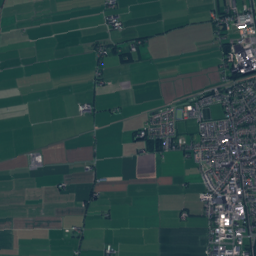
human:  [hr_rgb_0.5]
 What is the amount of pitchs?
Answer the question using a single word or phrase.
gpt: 9

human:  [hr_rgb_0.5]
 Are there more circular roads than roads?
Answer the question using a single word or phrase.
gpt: no

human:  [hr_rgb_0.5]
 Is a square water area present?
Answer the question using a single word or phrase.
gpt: yes

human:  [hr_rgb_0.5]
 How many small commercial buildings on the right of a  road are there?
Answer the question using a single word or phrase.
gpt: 41

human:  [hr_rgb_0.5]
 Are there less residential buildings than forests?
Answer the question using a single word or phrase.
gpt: no

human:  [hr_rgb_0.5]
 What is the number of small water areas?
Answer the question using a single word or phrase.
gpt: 29

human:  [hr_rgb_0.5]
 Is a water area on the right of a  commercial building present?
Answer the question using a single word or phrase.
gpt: yes

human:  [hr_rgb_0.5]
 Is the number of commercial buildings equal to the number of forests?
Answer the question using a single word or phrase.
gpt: no

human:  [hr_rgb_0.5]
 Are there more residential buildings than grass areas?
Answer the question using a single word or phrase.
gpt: yes

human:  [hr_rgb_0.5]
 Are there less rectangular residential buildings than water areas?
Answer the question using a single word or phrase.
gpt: no

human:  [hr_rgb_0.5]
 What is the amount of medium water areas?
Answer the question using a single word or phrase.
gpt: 8

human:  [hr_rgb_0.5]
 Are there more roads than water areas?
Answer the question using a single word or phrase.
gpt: yes

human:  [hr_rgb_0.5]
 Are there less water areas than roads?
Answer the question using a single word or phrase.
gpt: yes

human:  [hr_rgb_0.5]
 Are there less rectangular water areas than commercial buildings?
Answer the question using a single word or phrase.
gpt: yes

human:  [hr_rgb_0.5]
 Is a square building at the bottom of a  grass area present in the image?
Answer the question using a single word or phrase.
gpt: yes

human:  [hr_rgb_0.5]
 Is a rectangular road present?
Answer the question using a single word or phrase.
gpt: no

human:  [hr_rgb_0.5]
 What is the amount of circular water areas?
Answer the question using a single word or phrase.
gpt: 5

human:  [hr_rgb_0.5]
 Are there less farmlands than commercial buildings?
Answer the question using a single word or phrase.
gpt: yes

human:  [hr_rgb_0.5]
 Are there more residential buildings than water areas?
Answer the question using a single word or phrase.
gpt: yes

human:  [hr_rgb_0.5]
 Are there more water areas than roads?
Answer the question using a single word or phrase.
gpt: no

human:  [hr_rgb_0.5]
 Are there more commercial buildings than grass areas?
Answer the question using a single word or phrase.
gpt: no

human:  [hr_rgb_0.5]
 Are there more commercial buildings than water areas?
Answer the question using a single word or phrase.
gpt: yes

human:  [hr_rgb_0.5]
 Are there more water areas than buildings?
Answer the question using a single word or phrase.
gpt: no

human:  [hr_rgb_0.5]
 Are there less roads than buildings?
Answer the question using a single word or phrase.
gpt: yes

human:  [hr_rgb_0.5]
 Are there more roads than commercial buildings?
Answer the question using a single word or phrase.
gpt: yes

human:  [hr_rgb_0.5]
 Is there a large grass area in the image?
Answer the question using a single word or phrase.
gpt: yes

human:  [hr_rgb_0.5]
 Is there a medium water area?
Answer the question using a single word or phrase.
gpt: yes

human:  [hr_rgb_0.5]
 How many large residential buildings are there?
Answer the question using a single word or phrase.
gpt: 5

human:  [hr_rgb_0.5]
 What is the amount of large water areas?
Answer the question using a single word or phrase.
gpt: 5

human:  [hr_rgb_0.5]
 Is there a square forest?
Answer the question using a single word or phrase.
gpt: yes

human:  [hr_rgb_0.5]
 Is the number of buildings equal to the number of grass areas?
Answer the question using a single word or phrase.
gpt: no

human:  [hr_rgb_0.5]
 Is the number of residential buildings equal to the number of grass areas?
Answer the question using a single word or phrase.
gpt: no

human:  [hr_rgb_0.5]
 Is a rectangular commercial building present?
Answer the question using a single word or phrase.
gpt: yes

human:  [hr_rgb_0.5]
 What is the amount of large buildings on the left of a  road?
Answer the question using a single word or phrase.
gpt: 6

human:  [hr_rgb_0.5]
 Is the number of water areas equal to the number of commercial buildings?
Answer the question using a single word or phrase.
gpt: no

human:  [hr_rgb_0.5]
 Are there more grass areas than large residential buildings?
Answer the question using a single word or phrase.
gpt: yes